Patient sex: M
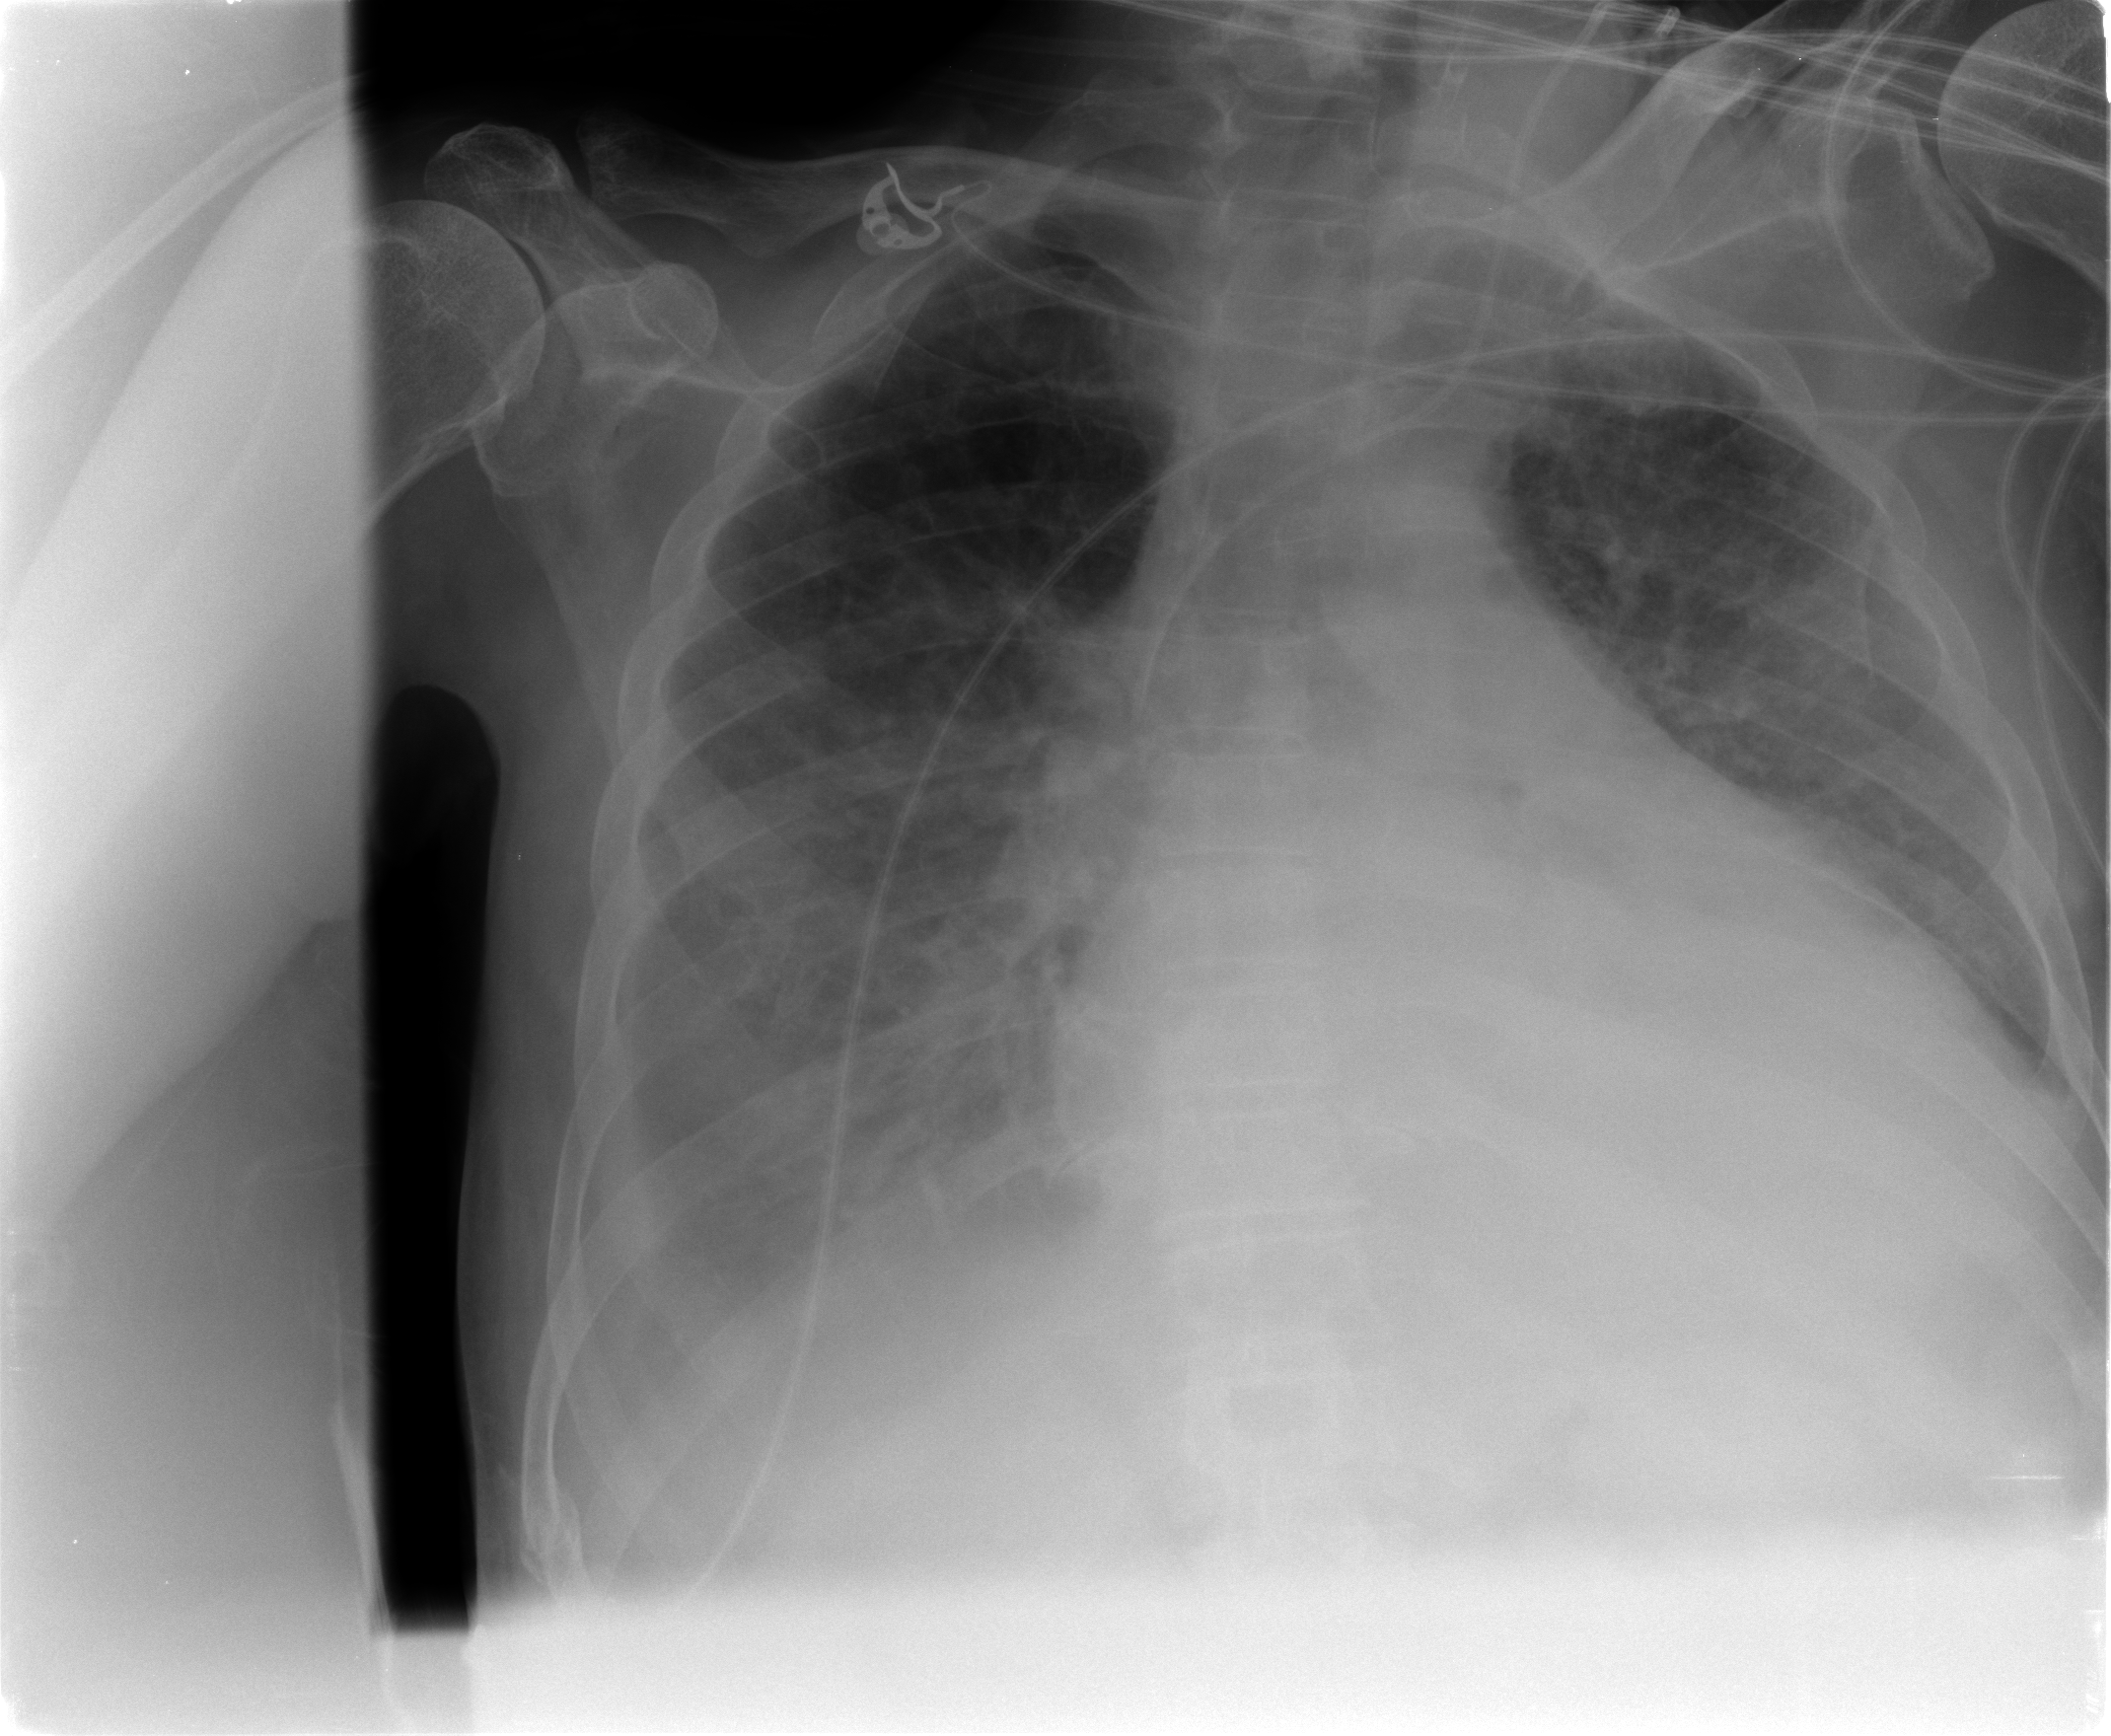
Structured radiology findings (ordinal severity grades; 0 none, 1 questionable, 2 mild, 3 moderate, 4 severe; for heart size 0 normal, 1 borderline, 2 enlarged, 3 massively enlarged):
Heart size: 3
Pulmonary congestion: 2
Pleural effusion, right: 3
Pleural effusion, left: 2
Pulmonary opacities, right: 0
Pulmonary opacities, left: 0
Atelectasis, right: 2
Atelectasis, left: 2